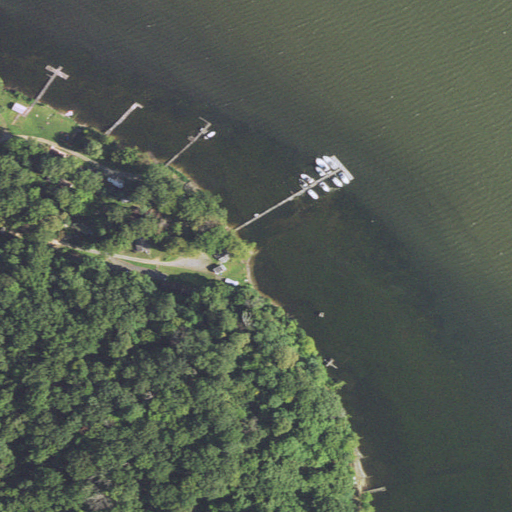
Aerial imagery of cape in Virginia named Watsons Point containing open water, deciduous forest, open development, low intensity development, and grassland